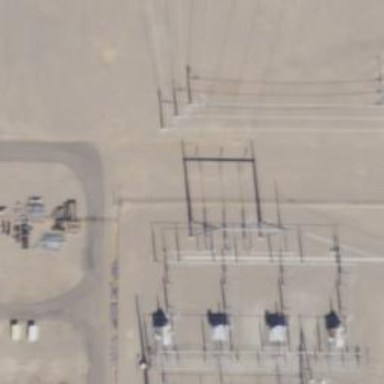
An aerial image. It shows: Switch for power supply.